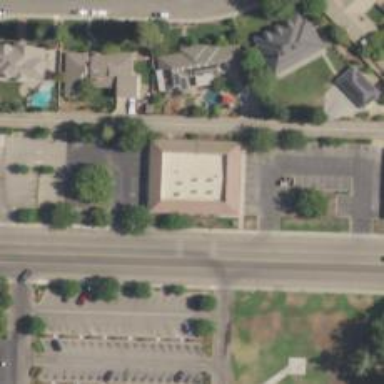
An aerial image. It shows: Healthcare clinic.